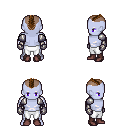
a pixel art fantasy rpg character, male body template, dark elf, purple skin, steel arm armor, white pants, brown short mohawk hairstyle, metal gloves, maroon shoes, four views (front, back, left, right), 2x2 character sprite sheet, small pixel art, hard edges, no anti-aliasing